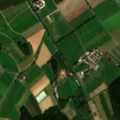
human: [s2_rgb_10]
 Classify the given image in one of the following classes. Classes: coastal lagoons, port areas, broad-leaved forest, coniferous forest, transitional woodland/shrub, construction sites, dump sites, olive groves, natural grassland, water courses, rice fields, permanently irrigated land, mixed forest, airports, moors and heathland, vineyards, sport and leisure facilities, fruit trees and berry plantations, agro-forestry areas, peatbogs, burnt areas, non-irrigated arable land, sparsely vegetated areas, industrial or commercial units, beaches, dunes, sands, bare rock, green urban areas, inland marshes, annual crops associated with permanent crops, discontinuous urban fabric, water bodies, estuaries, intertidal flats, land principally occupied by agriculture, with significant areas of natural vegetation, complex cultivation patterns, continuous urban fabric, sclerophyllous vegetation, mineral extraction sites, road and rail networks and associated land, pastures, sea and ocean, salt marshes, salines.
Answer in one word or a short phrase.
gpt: non-irrigated arable land, complex cultivation patterns, mixed forest